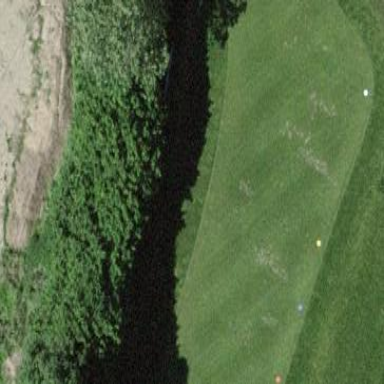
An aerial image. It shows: Grassy area designated as golf tee.